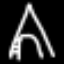
Label: The Eiffel Tower